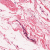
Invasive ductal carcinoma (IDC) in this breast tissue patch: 0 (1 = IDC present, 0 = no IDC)